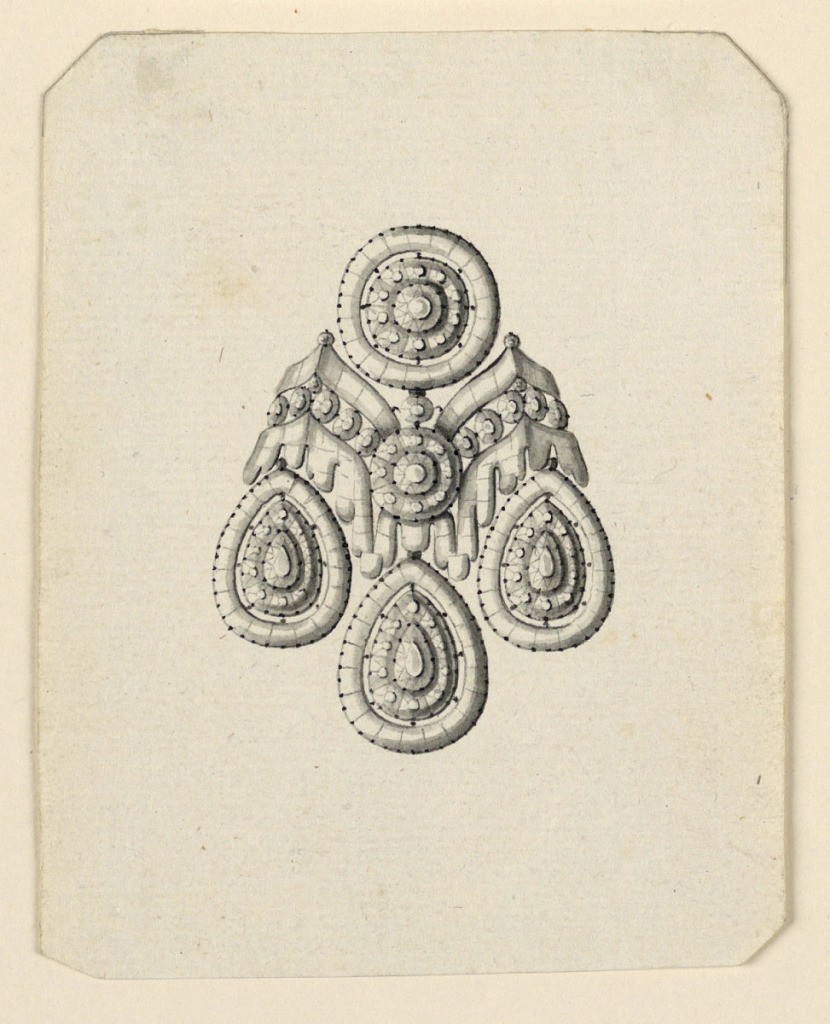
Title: Design for an Earring
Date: late 18th century
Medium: Pen and black ink, brush and gray watercolor on light green paper
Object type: Drawing
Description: Jewelry design for an earring. Above a disk, below three drops; in the center two wings with a band above, a lambrequin (decorative drapery) below, and disks between them, a jour. In the center a disk. Bevelled corners.